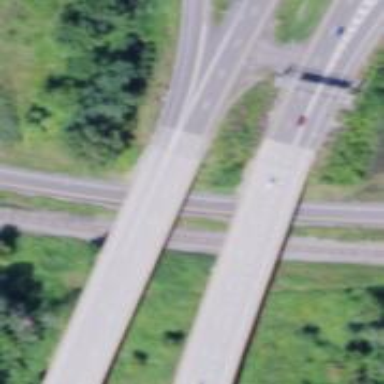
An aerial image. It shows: Trunk highway with expressway features.